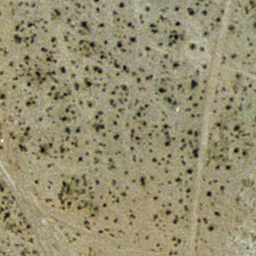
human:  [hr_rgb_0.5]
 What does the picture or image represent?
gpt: chaparral